Question: How can I achieve that? When I type - the event handler is missing in Visual Studio 2019.

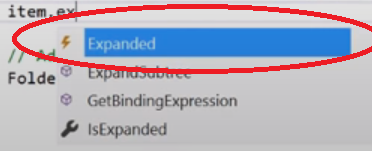
Answer: There are different cases where you will see the event in intellisense, for example in the first image adding an event handler to the click event of a button. In this case, you can see the event in intellisense.
<URL>
However, when referencing one of the button's properties, referencing an event does not make sense in this case and intellisense doesn't show events.
<URL>
If this helps, great. If not, be more specific to your situation.